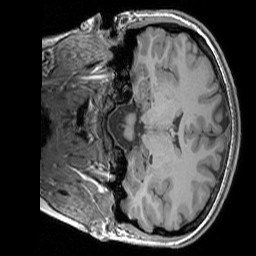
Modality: T1w
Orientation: coronal
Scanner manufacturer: siemens
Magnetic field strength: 3 T
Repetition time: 1.83 s
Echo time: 0.00303 s